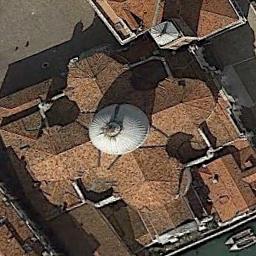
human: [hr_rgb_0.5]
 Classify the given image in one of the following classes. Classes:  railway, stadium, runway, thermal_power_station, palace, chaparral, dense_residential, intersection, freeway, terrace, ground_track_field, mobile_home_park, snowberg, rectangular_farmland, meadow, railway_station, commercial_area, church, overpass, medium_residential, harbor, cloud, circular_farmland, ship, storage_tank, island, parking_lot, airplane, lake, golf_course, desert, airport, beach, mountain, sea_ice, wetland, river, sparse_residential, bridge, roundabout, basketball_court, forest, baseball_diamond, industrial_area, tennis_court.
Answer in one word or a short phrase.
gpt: church